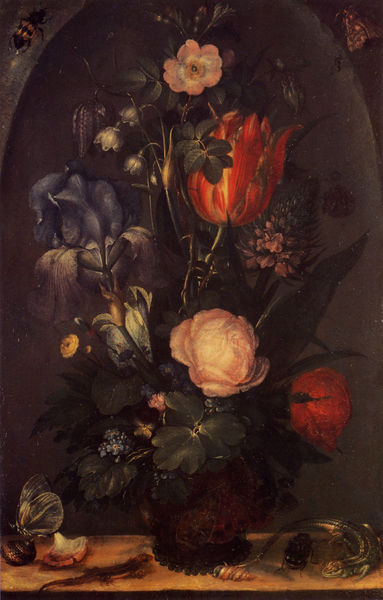
Titel: Vase mit Blumen
Künstler: Roelandt Savery
Standort: Utrecht
Institution: Centraal Museum
Schlagwörter: blau, blätter, dunkel, flügel, gemälde, laub, schatten, weiß, gelb, grün, komposition, blume, blumen, braun, grau, holz, licht, orange, schwarz, tisch, blüte, blüten, rose, rosen, rot, tier, tiere, malerei, wand, barock, bild, innenraum, möbel, niederlande, öl, natur, zweige, blatt, pflanze, pflanzen, lippe, rosa, fliegen, oval, stilleben, stillleben, vase, schwanz, topf, bogen, farbe, lila, bank, tulpen, tusch, strauss, stil, fliege, gesteck, blumenstrauss, blühen, blühend, blütenblätter, tulpe, stile, vanitas, nische, gefäß, memento mori, blumenstillleben, brett, mohn, stengel, kugel, niederländisch, insekten, lilie, schmetterling, welk, halbrund, glocke, iris, schwertlilie, blütenblatt, fensterbank, echse, salamander, veilchen, flämisch, holländisch, muschel, insekt, schnecke, blumenstilleben, käfer, lilien, vergissmeinicht, maiglöckchen, abgerundet, schneckenhaus, nachtfalter, botanik, falter, motte, motten, laube, lurch, ablage, blumenstück, eidechse, echsen, eidechsen, bord, pilz, orchidee, glaß, trüffel, maikäfer, schachbrettblume, bogennische, floreal, gartenblumen, hahnenfuß, maukäfer, schmetterlin, schnittblumen, scmetterling, teerose, tiulpe, tose, vergängllich, veränglich, wildrose, biene, päonie, schneckengehäuse, hyazinthe, flame, kakerlake, stillebgen, tiosch, kakalake, märzenbecher, hyazinzhe